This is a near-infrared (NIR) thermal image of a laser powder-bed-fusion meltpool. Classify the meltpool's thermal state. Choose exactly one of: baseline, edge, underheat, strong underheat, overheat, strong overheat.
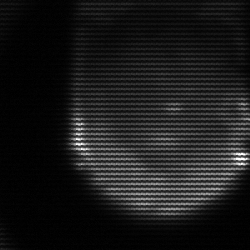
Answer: edge